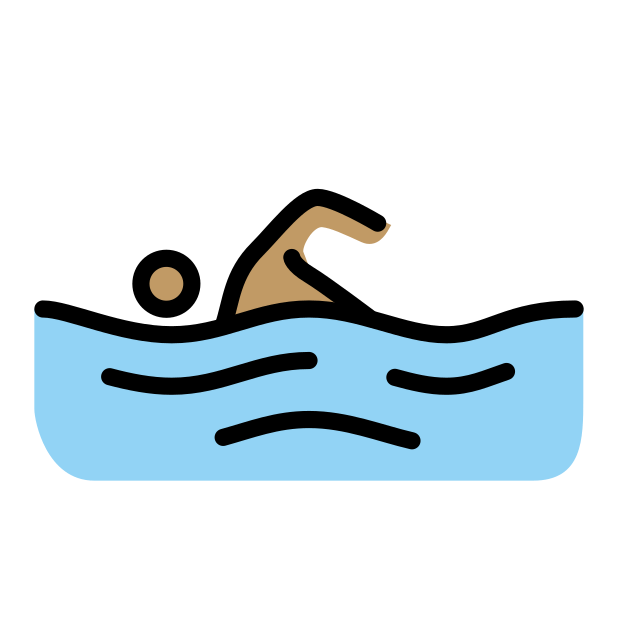
person swimming: medium skin tone